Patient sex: M
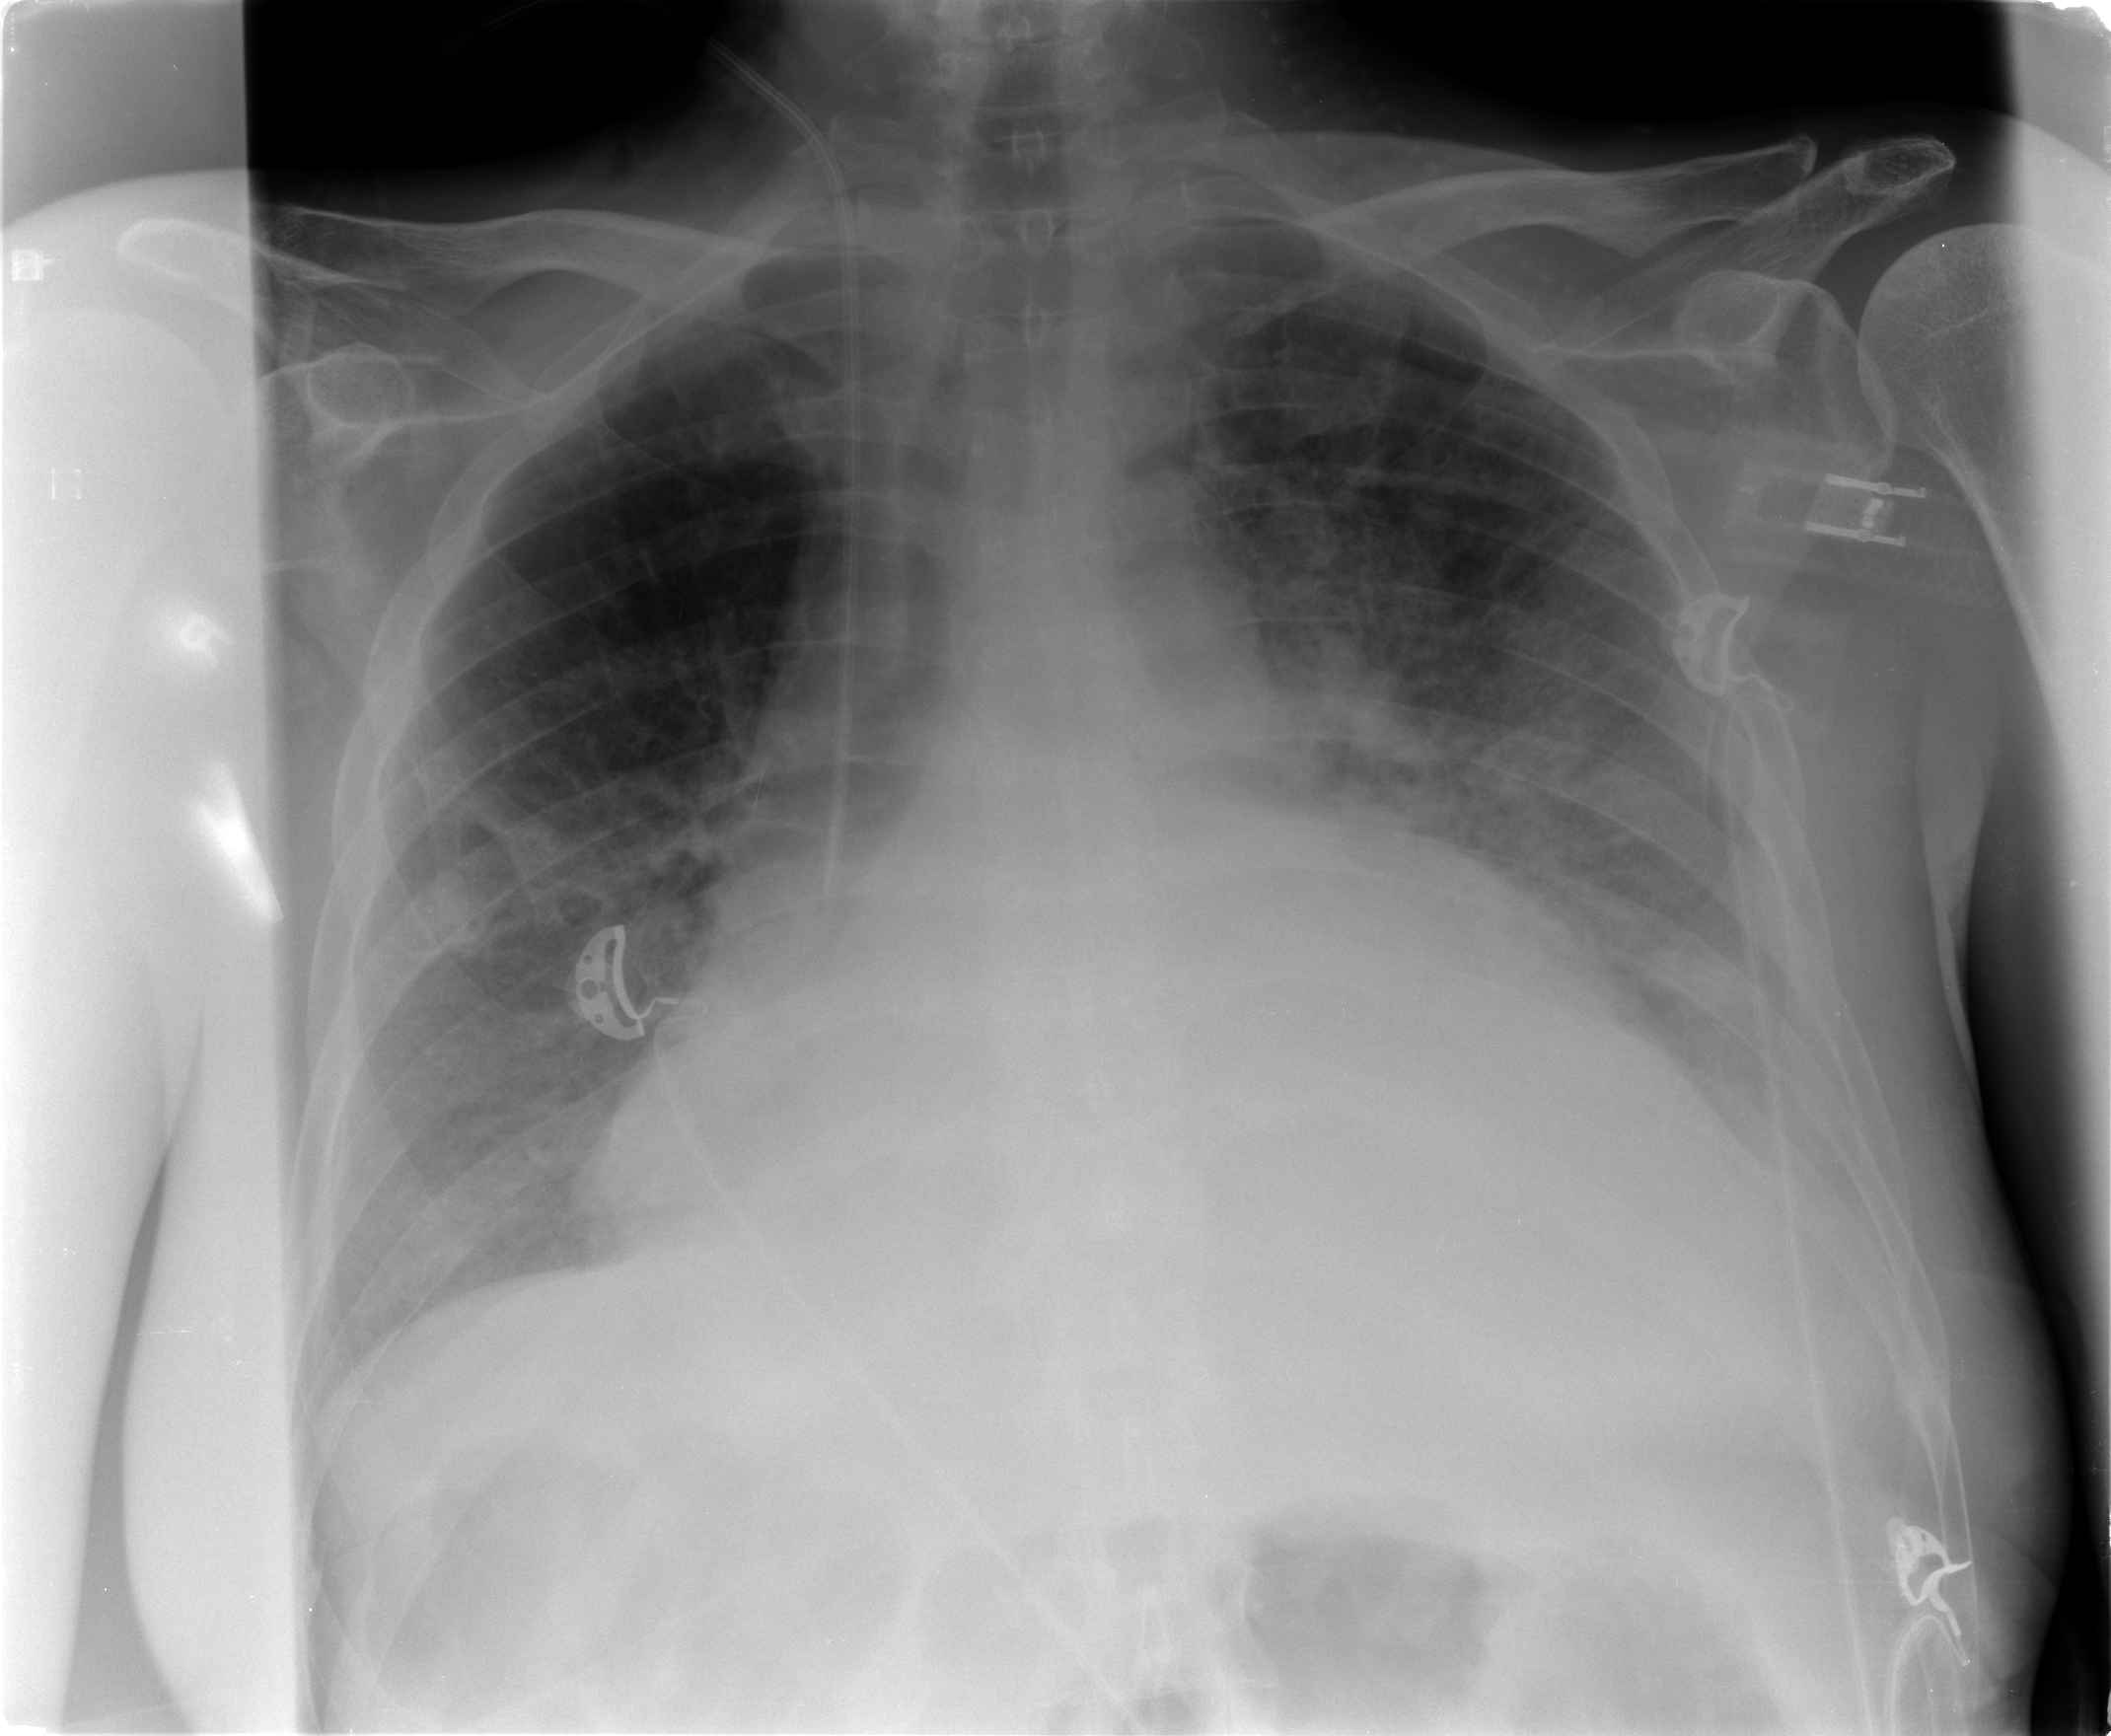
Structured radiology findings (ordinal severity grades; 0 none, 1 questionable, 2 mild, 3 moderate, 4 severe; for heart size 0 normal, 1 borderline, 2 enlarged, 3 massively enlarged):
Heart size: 3
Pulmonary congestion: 2
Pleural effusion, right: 2
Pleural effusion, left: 3
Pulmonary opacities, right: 0
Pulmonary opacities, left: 2
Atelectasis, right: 2
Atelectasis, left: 2